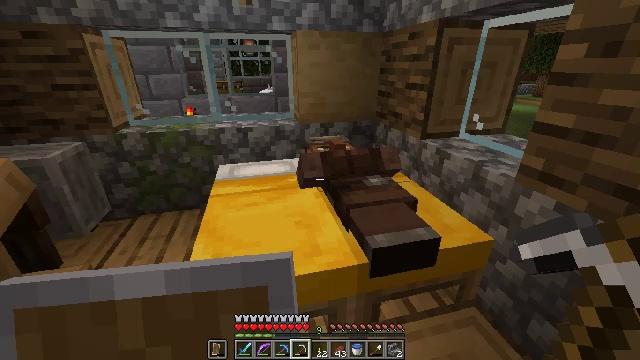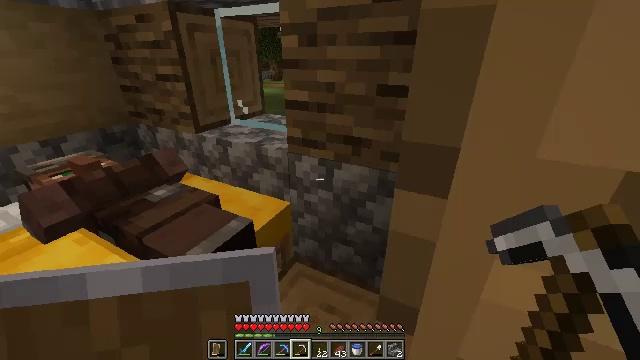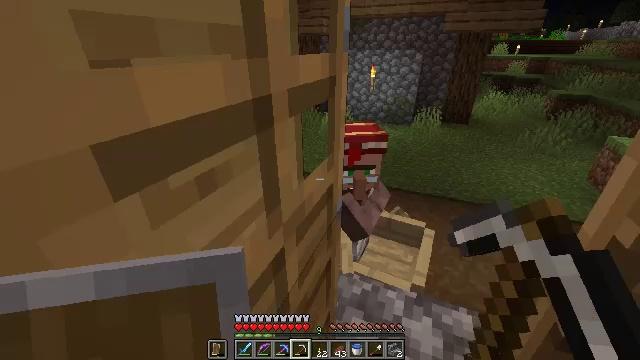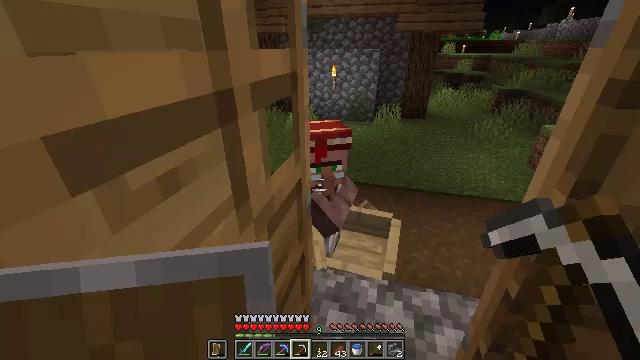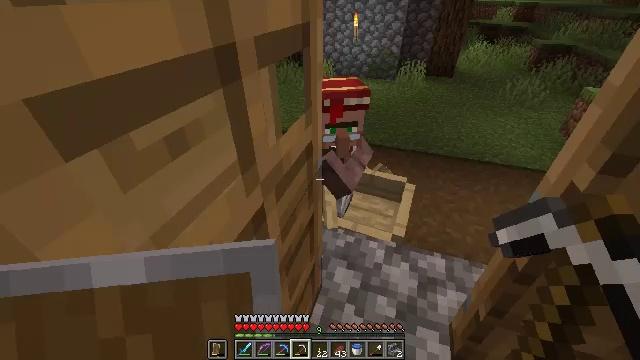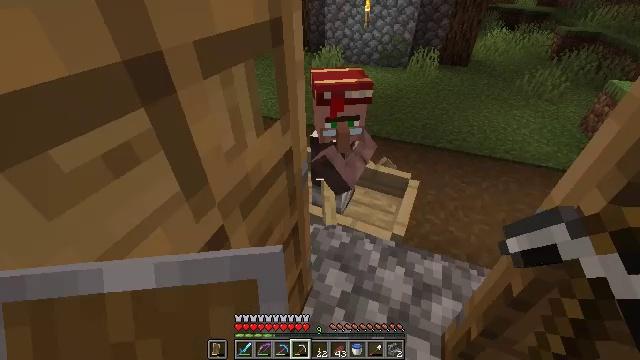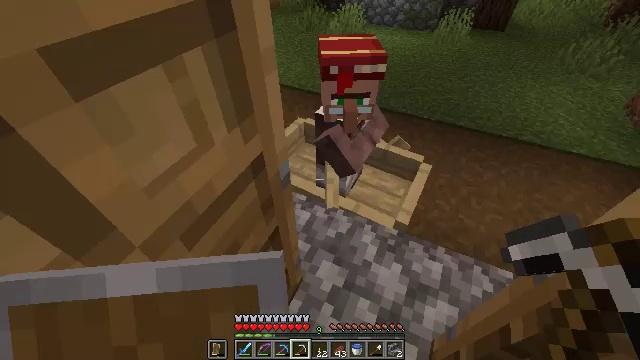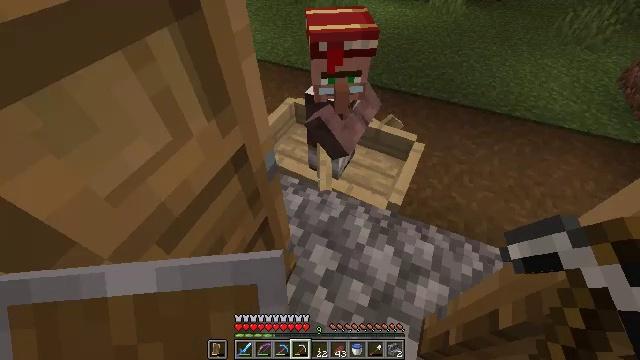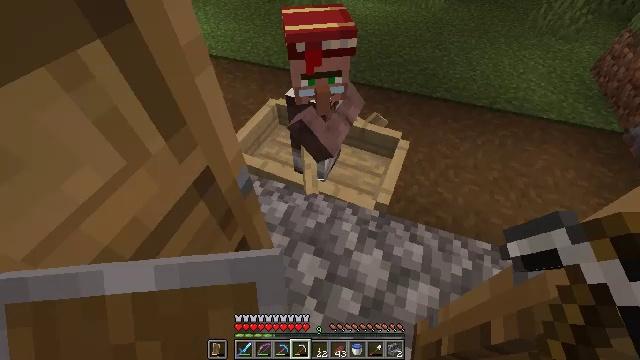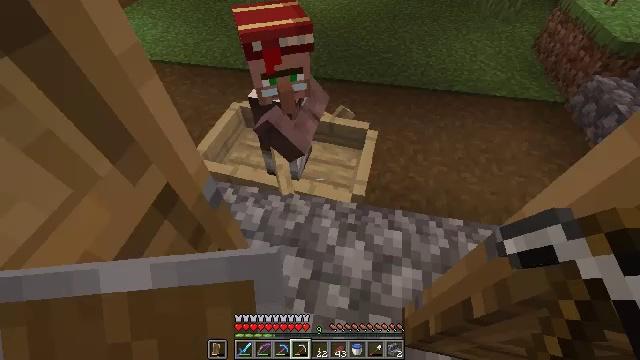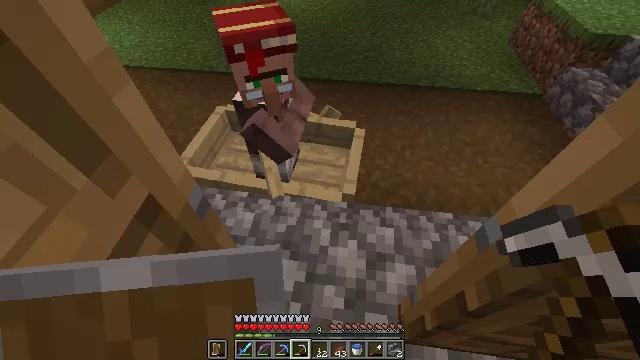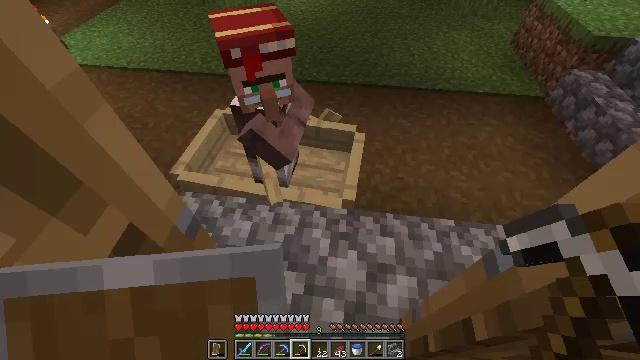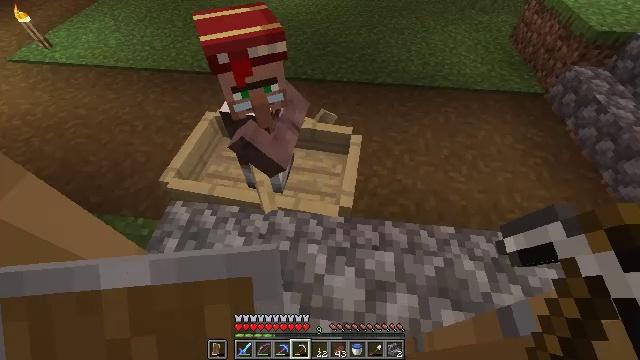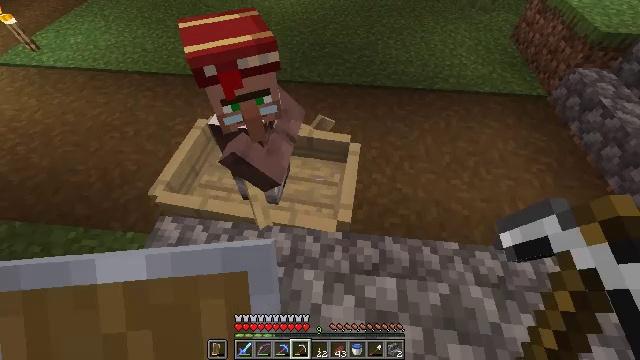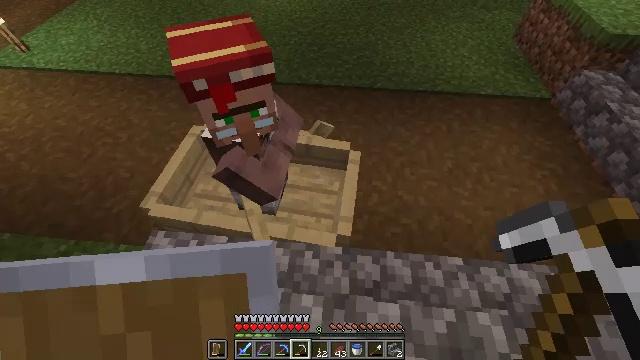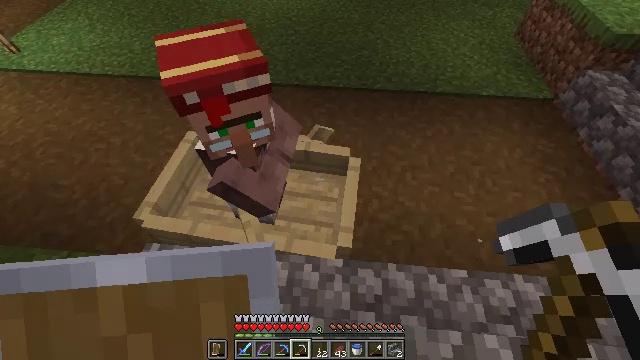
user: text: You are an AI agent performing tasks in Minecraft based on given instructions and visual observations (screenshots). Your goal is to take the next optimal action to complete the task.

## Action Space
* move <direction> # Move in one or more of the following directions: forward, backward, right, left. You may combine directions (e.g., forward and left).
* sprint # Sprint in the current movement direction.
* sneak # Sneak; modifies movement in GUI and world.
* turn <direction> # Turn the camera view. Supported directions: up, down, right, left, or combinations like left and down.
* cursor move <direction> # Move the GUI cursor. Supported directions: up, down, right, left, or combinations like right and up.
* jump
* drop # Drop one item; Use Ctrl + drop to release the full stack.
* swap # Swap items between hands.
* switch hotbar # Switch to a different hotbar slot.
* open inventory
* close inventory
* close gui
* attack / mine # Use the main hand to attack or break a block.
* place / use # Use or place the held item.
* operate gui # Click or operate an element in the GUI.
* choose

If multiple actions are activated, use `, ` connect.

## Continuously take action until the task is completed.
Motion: motion action
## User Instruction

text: Attack the oak pressure plate to pick it up.
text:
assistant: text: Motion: turn right and down
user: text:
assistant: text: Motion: turn right and down
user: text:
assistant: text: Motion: turn right
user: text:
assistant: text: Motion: move forward and move right, turn left and down
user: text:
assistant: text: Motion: move forward and move right, turn left and down
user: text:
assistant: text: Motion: move forward, turn left and down
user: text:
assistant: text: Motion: turn right and down
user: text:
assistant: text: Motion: turn right
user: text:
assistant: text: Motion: turn right
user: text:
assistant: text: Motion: turn right
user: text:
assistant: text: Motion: move forward
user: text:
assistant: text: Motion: move forward, turn right and down
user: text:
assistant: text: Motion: move forward
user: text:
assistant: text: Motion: move forward
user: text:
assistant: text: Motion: no_op
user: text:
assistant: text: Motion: turn right and down, switch to hotbar 1
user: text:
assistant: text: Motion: turn down, switch to hotbar 1
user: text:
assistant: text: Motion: no_op
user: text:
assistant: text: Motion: move right
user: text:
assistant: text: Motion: move right
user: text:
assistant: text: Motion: turn left
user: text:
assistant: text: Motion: turn left, open inventory
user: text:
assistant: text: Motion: open inventory
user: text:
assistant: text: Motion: no_op
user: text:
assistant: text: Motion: cursor move right
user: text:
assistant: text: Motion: cursor move right
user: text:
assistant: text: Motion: cursor move right and down
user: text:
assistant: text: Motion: cursor move right
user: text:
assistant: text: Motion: cursor move right
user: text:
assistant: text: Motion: sneak, cursor move right